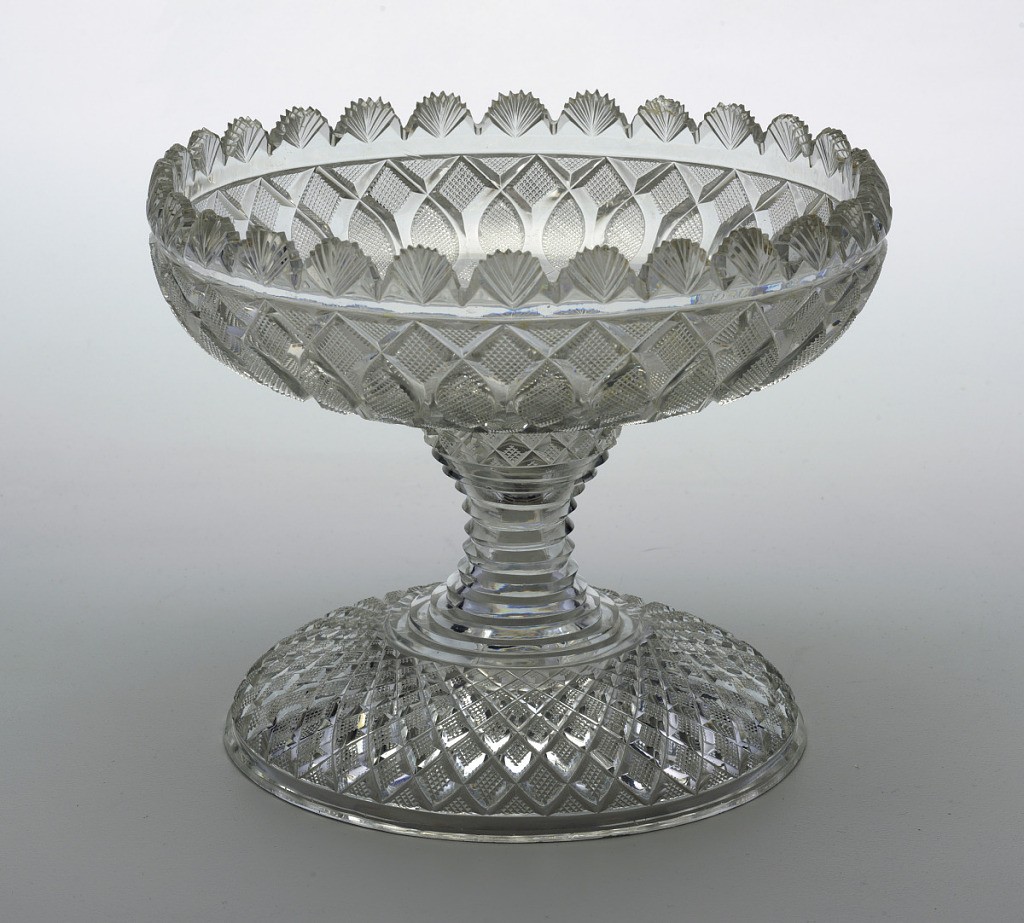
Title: Bowl and stand
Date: ca. 1825–30
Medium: Glass
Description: Large shallow circular bowl with scalloped edge, rim cut with fans, sides with undulating strawberry diamond pattern; base has waisted stem cut with prismatic rings; a band of strawberry diamonds above and a wide domed spreading foot with strawberry diamonds.